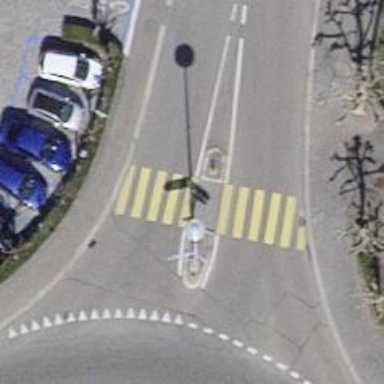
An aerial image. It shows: Marked road crossing with island and clear markings.